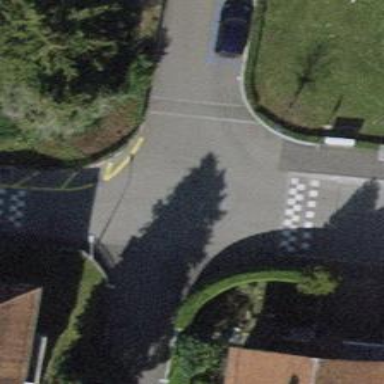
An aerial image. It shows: Table-style traffic calming feature.